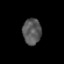
Tissue: prostate
Cell type: T cells
Senescence score: 0.3272
Nuclear area (px): 468
Mean DAPI intensity: 87.932